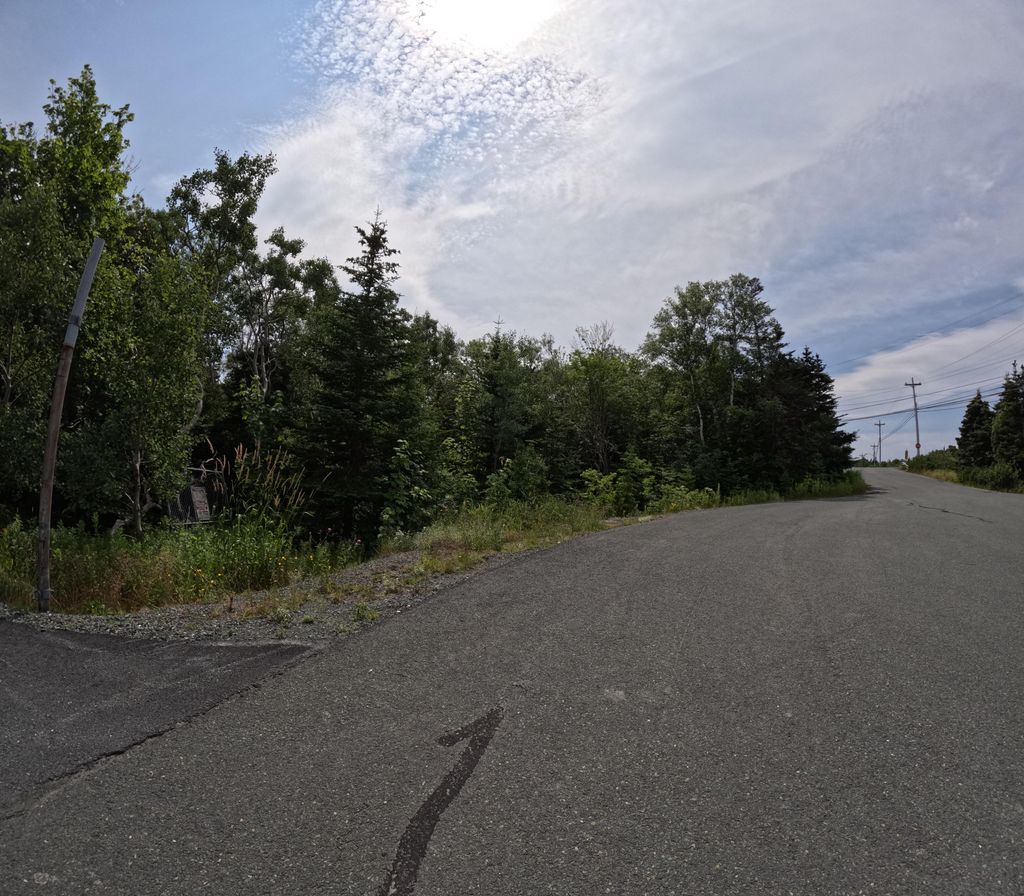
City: st_johns